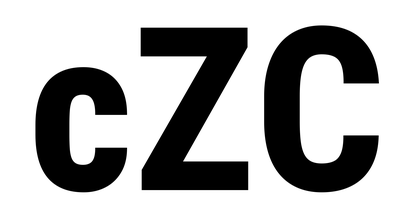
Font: Roboto_Condensed_ExtraBold